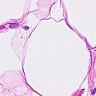
Metastatic tissue present: no